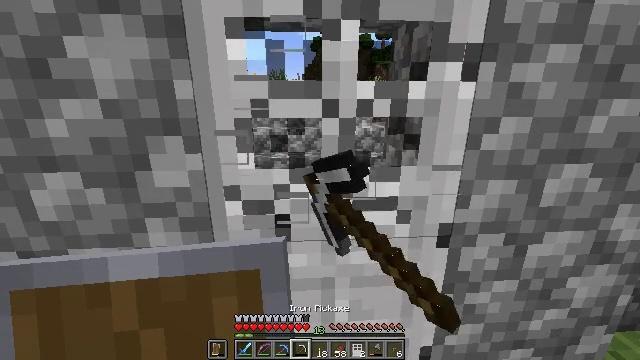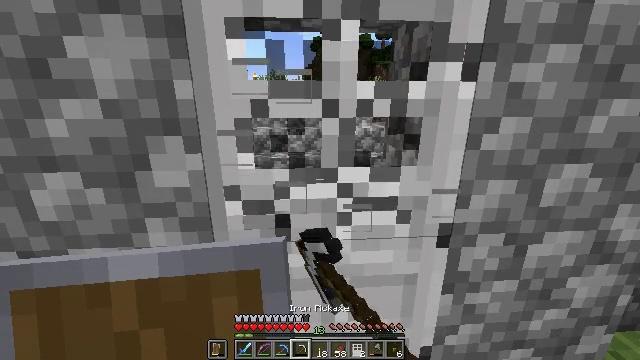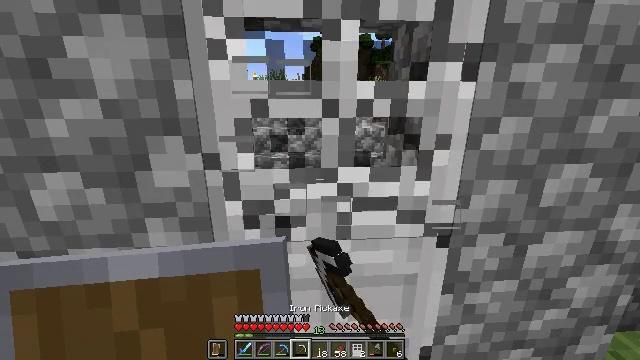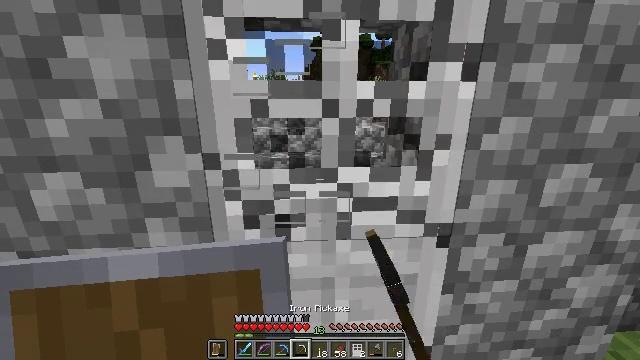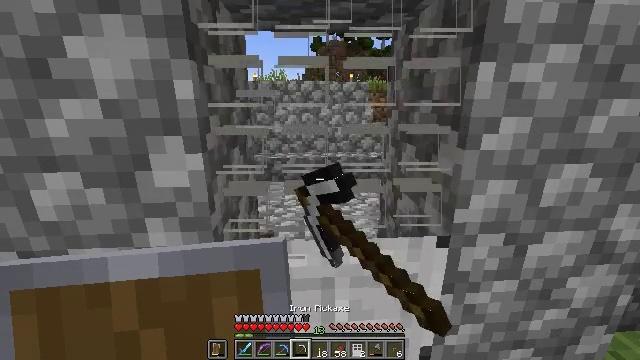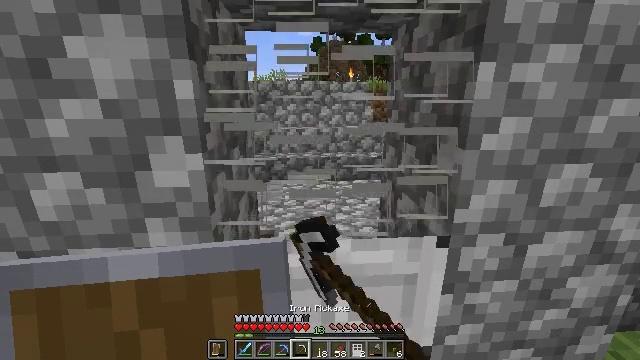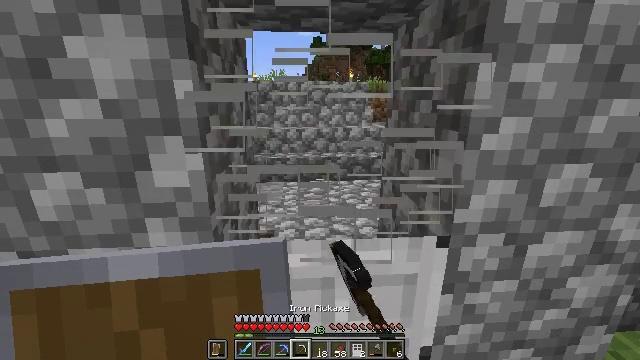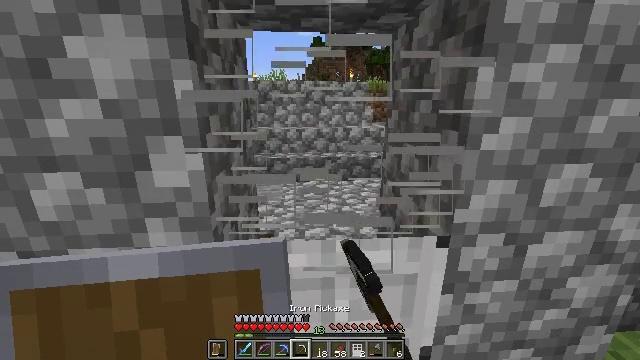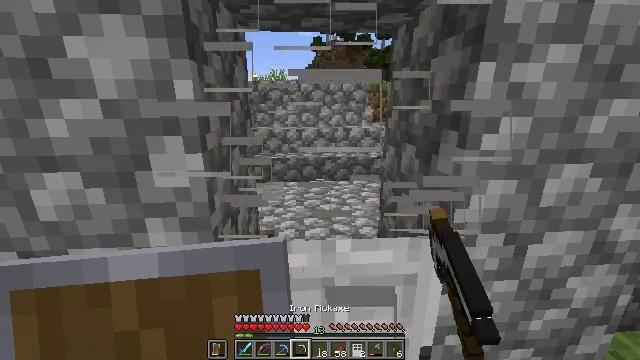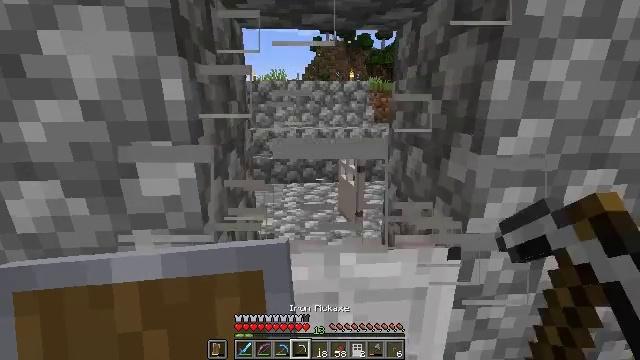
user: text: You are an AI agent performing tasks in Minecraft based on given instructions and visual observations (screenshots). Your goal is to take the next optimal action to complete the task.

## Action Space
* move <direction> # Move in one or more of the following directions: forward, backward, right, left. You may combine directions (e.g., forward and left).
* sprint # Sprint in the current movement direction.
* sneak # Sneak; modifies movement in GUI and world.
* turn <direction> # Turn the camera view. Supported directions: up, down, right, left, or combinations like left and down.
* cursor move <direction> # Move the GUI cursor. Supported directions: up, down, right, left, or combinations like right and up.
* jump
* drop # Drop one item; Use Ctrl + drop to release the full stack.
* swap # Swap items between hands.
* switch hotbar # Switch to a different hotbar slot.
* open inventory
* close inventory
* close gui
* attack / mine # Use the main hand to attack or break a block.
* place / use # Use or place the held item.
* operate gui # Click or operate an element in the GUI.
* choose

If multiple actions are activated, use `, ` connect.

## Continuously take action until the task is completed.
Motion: motion action
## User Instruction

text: Smash the iron door for recycling.
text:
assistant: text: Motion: attack / mine
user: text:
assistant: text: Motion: attack / mine
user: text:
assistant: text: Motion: attack / mine
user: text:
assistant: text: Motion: attack / mine
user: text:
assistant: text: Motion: attack / mine
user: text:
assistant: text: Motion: attack / mine
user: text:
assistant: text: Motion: attack / mine
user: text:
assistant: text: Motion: attack / mine
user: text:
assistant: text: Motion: move forward
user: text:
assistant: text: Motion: no_op